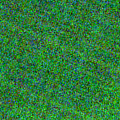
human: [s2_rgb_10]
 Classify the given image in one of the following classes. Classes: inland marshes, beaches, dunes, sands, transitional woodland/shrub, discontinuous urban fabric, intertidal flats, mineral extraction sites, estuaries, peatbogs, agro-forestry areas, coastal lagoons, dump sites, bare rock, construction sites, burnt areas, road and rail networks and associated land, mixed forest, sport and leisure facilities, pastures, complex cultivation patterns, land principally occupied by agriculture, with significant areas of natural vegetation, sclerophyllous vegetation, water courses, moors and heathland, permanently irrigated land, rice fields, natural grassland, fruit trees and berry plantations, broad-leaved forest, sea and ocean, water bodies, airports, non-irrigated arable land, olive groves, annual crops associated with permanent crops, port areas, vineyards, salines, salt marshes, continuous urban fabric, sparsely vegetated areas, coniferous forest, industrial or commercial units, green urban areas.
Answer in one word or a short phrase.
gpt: sea and ocean